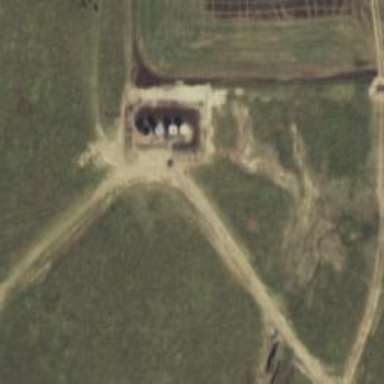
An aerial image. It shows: Storage tank that is man-made.